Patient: sex M, age 57
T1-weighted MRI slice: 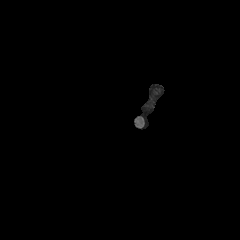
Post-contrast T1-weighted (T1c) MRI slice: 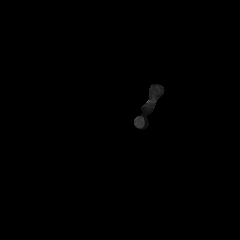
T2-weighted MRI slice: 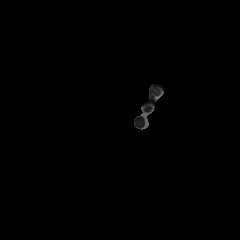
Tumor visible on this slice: no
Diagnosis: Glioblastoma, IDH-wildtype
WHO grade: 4